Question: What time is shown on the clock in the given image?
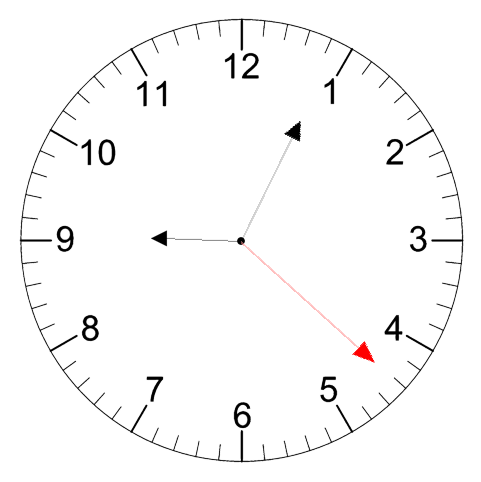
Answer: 09:04:22